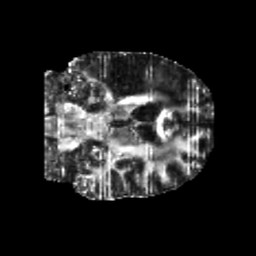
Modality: FA
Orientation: coronal
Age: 49
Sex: male
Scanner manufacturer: siemens
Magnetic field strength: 3 T
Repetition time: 5.25 s
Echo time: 0.08 s